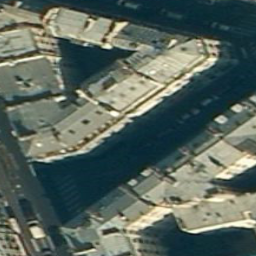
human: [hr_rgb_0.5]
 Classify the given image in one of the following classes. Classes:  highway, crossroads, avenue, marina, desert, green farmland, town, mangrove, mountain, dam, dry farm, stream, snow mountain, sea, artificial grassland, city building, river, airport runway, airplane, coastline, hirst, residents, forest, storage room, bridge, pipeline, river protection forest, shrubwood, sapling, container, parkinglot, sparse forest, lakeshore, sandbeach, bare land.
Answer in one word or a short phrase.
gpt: city building